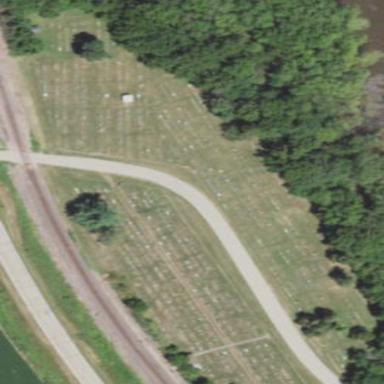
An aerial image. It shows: Cemetery.